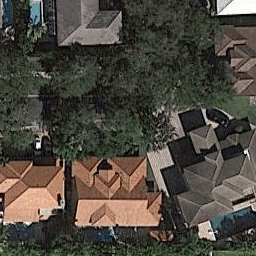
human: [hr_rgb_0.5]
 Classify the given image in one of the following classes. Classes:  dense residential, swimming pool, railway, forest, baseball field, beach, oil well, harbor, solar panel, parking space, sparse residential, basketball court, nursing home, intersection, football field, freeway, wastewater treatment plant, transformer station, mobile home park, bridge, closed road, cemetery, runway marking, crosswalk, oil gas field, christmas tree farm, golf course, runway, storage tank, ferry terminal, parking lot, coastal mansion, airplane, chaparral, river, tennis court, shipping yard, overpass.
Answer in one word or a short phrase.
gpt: coastal mansion